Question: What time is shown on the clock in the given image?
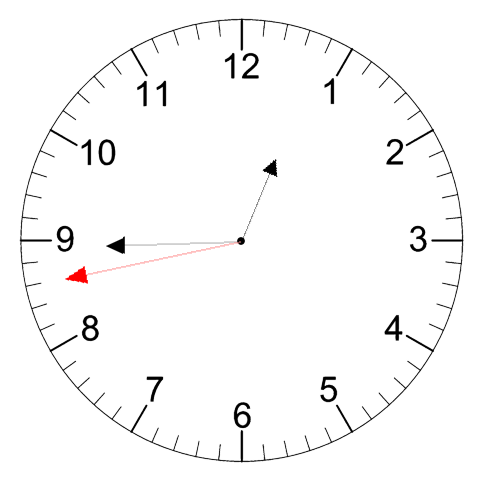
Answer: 12:44:43